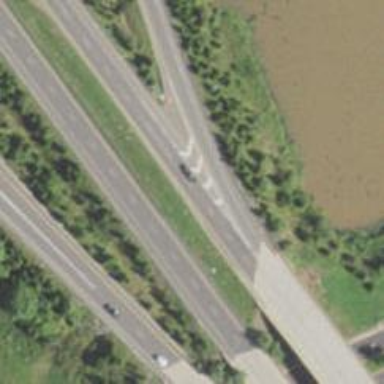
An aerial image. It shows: Expressway with asphalt surface classified as trunk highway.